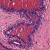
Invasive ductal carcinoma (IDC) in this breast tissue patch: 0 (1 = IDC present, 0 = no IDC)